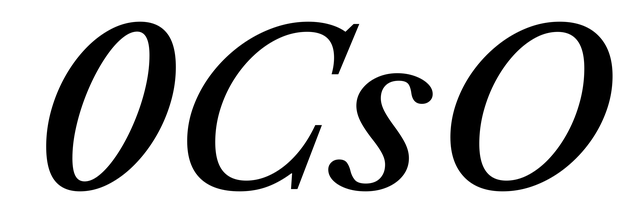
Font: LibreCaslonText-Italic_Medium_Italic